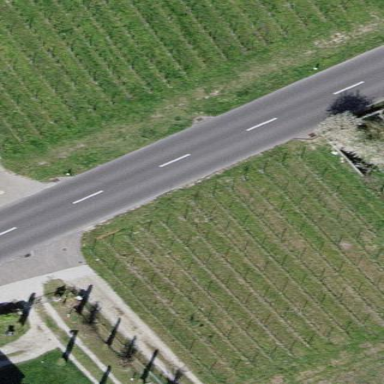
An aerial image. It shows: Vineyard growing grapes.